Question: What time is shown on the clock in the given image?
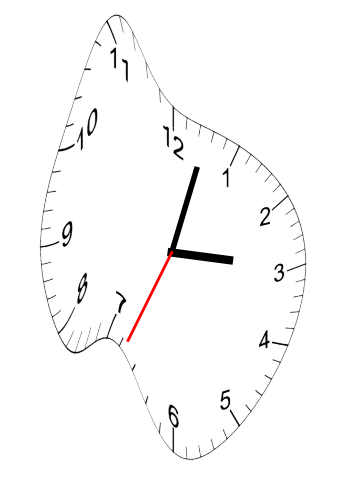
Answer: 03:02:34